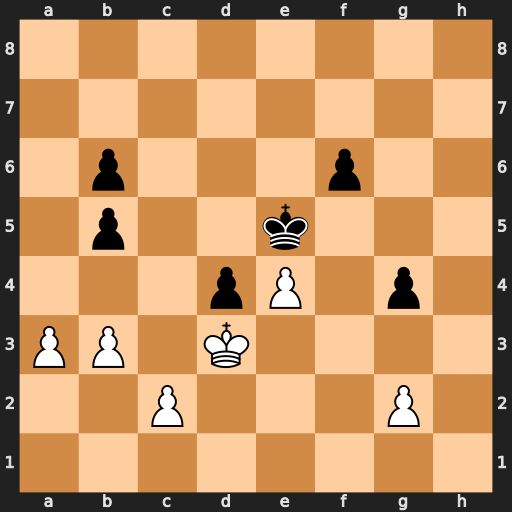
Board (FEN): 8/8/1p3p2/1p2k3/3pP1p1/PP1K4/2P3P1/8
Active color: w
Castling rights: -
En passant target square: -
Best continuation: g3 b4 a4 f5 exf5 Kxf5 Kxd4